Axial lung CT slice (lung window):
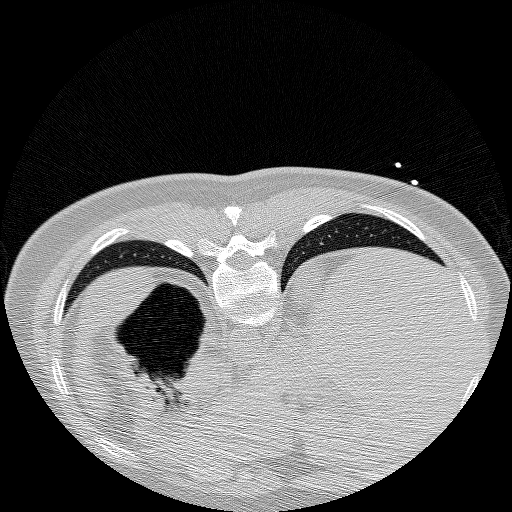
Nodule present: no